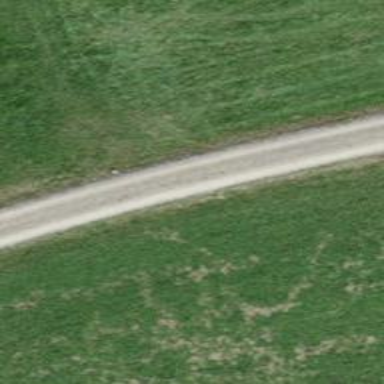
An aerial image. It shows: Track with compacted grade 2 surface.